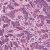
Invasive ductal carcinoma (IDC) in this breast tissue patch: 1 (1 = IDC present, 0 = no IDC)